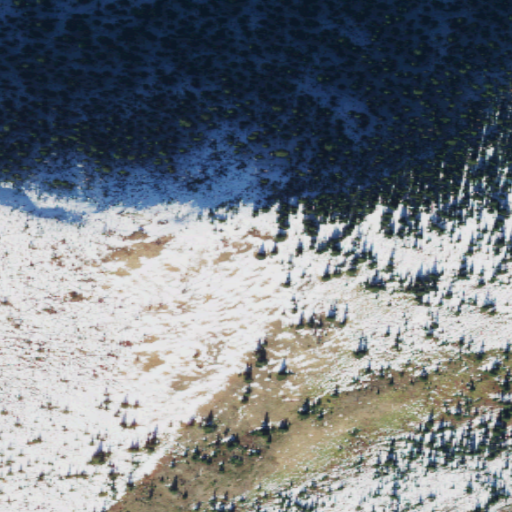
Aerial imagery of mountain in Washington named Mankato Mountain containing evergreen forest and shrub